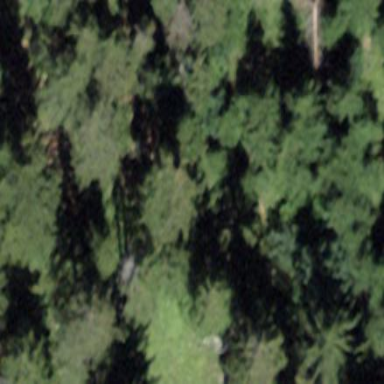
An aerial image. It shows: Forest area.